Question: I am working on some project module where i am using jstree.js plugin.
I am getting following JSON via web service call:
'''
[
{
"name":"Folder1",
"attributes": {
"SubFolder1-1":"value1-1",
"SubFolder1-2":"value1-2",
...
"SubFolder1.7":"value1-7",
"SubFolder1.8":"value1-8"
}
}, {
"name":"Folder2",
"attributes": {
"SubFolder2-1":"value2-1"
}
}, {
"name":"Folder3",
"attributes": {
"SubFolder3-1":"value2-1"
}
}
]
'''
But jsTree.js is not accepting the JSON format, It accept following format:
'''
{
"data" : "node_title",
"attr" : {
"id" : "node_identificator",
"some-other-attribute" : "attribute_value"
},
"children" : [ /* an array of child nodes objects */ ]
}
'''
Our approach:
'''
var new_avatar = new Array();
new_avatar = data.attributeSets;
// Hardcoded data for JSTree
var dirn = {};
var final_child = {};
dirn = "[";
final_child = "[";
for (var info in new_avatar) {
for (var detailInfo in new_avatar[info].attributes) {
ckey = detailInfo; // Key
cval = new_avatar[info].attributes[detailInfo]; // Key => Value
final_child += '{ "data": "' + ckey + '",';
final_child += ' "attr": { "rel":"directory" },';
final_child += ' "children": [ "' + cval + '" ] },';
}
}
final_child = final_child.substring(0, final_child.length - 1); //removing last comma so it would be a valid JSON
final_child += " ] "; //final close to this JSON
for (var info in new_avatar) {
dirn += '{ "data": "' + new_avatar[info].name + '" ,';
dirn += ' "attr": { "rel":"directory" }, ';
dirn += ' "children": ' + final_child + " }, ";
// Putting final_child in so it will build level 2 + level 3 (level 3 child is just value declared in final_child children above)
}
dirn = dirn.substring(0, dirn.length - 2); // removing whitespace + comma
dirn += " ] "; // this is main tree data var end box
dirn = $.parseJSON(dirn); // parse the whole dirn variable so it would be an array and ready to feed to jstree.
$("#tree2").jstree({
plugins: ['themes', 'json_data', "ui"],
json_data: {
"data": dirn,
},
themes: {
theme: 'default'
},
checkbox: {
real_checkboxes: true,
two_state: true
},
"types": {
"types": {
"disabled": {
"check_node": false,
"uncheck_node": false
},
"directory": {
"check_node": false,
"uncheck_node": false
}
}
}
});
'''
Current Output:
Showing error that json is not valid string.
Expected Output:

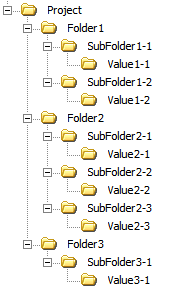
Answer: I got the solution and is working fine now. Thanks you all for showing interest.
'''
var new_avatar = new Array();
new_avatar = data.attributeSets;
var dirn = {};
var final_child = {};
var nodeChildren = {};
//Collect children for each node
for (var info in new_avatar) {
final_child = "[";
for (var detailInfo in new_avatar[info].attributes) {
ckey = detailInfo; // Key
cval = new_avatar[info].attributes[detailInfo]; // Key => Value
final_child += '{ "data": "' + ckey + '",';
final_child += ' "attr": { "rel":"directory" },';
final_child += ' "children": [ "' + cval + '" ] },';
}
final_child = final_child.substring(0, final_child.length - 1); //removing last comma so it would be a valid JSON
final_child += " ] "; //final close to this JSON
nodeChildren[info] = final_child;
}
// Attached collected nodes to respective parents
dirn = "[";
for (var info in new_avatar) {
dirn += '{ "data": "' + new_avatar[info].name + '" ,';
dirn += ' "attr": { "rel":"directory" }, ';
dirn += ' "children": ' + nodeChildren[info] + " }, "; //putting final_child in so it will buld level 2 + level 3 (level 3 child is just value declared in final_child children above)
}
dirn = dirn.substring(0, dirn.length - 2);
dirn += " ] ";
dirn = $.parseJSON(dirn);
$("#tree2").jstree({
plugins: ['themes', 'json_data', "ui", "dnd"],
json_data: {
"data": dirn,
},
themes: {
theme: 'default'
},
checkbox: {
real_checkboxes: true,
two_state: true
},
"types": {
"types": {
"disabled": {
"check_node": false,
"uncheck_node": false
},
"directory": {
"check_node": false,
"uncheck_node": false
}
}
}
});
'''